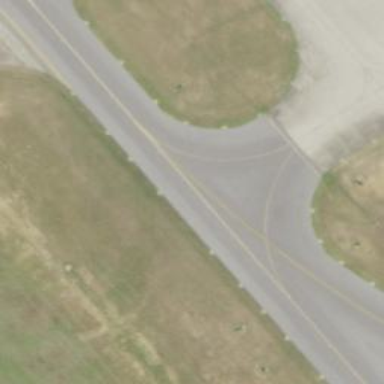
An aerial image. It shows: Image of taxiway at airport.